Question: I want to have a Swipeview, inside a swipeview a list od widgets (buttons). Everything has to be create dynamically, because there can be one screen or five, or one widget or more. It can be added via drawer (in future). Add screen on drawer adds one more screen. Add widget adds one widget on current screen. I think it should be as on image. I was trying to make this like <URL>.

My attempt:
main.qml
'''
ApplicationWindow {
visible: true
Item {
id: root
ListModel {
id: listoflists
}
ListView {
id: listview
}
function addlist() {
CreateObject.create("listofwidgets.qml", root, itemAdded);
}
function listadded(obj, source) {
listoflists.append({"obj": obj, "source": source})
}
function addview() {
CreateObject.create("view.qml", root, itemAdded);
}
function viewadded(obj, source) {
listoflists.append({"obj": obj, "source": source})
}
}
Component {
id: modelDelegate
Text {
text: name
}
}
SwipeView {
id: view
currentIndex: 0
}
PageIndicator {
id: indicator
count: view.count
currentIndex: view.currentIndex
anchors.bottom: view.bottom
anchors.horizontalCenter: parent.horizontalCenter
}
Button {
width: parent.width
height: 20
text: "add screen"
onClicked: {
addlist()
addview()
}
}
Button {
width: parent.width
height: 20
text: "add widget"
onClicked: {
listoflist.get(view.currentIndex).addwidget()
}
}
}
'''
listofwidgets.qml
'''
Item {
id: root2
ListModel {
id: listofwidgets
}
function addwidget() {
CreateObject.create("widget.qml", root2, widgetadded);
}
function widgetadded(obj, source) {
listofwidgets.append({"obj": obj, "source": source})
}
}
'''
widget.qml
'''
ListElement {
name: ""
}
'''
view.qml
'''
Item {
id: view.currentIndex
ListView {
model: listoflists.get(view.currentIndex)
delegate: modelDelegate
}
}
'''
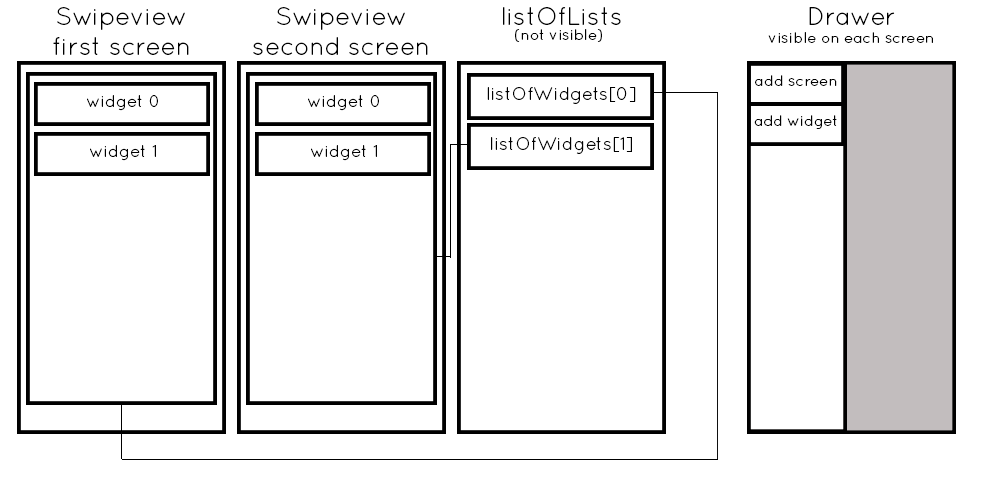
Answer: I don't know if that what you need but here is example of totally dynamically created 'SwipeView':
'''
import QtQuick 2.7
import QtQuick.Window 2.2
import QtQuick.Controls 2.0
import QtQuick.Layouts 1.3
Window {
width: 400
height: 600
visible: true
ColumnLayout {
anchors.fill: parent
spacing: 2
Rectangle {
Layout.preferredHeight: 50
Layout.fillWidth: true
Row {
Button {
text: "Add screen"
onClicked: addScreen();
}
Button {
text: "Add widget"
onClicked: addWidget();
}
}
}
SwipeView {
id: swipe
Layout.fillWidth: true
Layout.fillHeight: true
}
}
Component {
id: screenComponent
Rectangle {
property alias view: view
color: Qt.rgba(Math.random(),Math.random(),Math.random(),1)
ListView {
id: view
spacing: 2
anchors.fill: parent
model: ListModel {}
delegate: widgetComponent
}
}
}
Component {
id: widgetComponent
Button {
text: name + "_" + index
}
}
function addScreen()
{
var page = screenComponent.createObject(swipe);
swipe.addItem(page);
swipe.currentIndex = swipe.count - 1;
}
function addWidget()
{
var page = swipe.currentItem;
if(page) {
page.view.model.append({name: "widget"});
}
}
}
'''